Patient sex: M
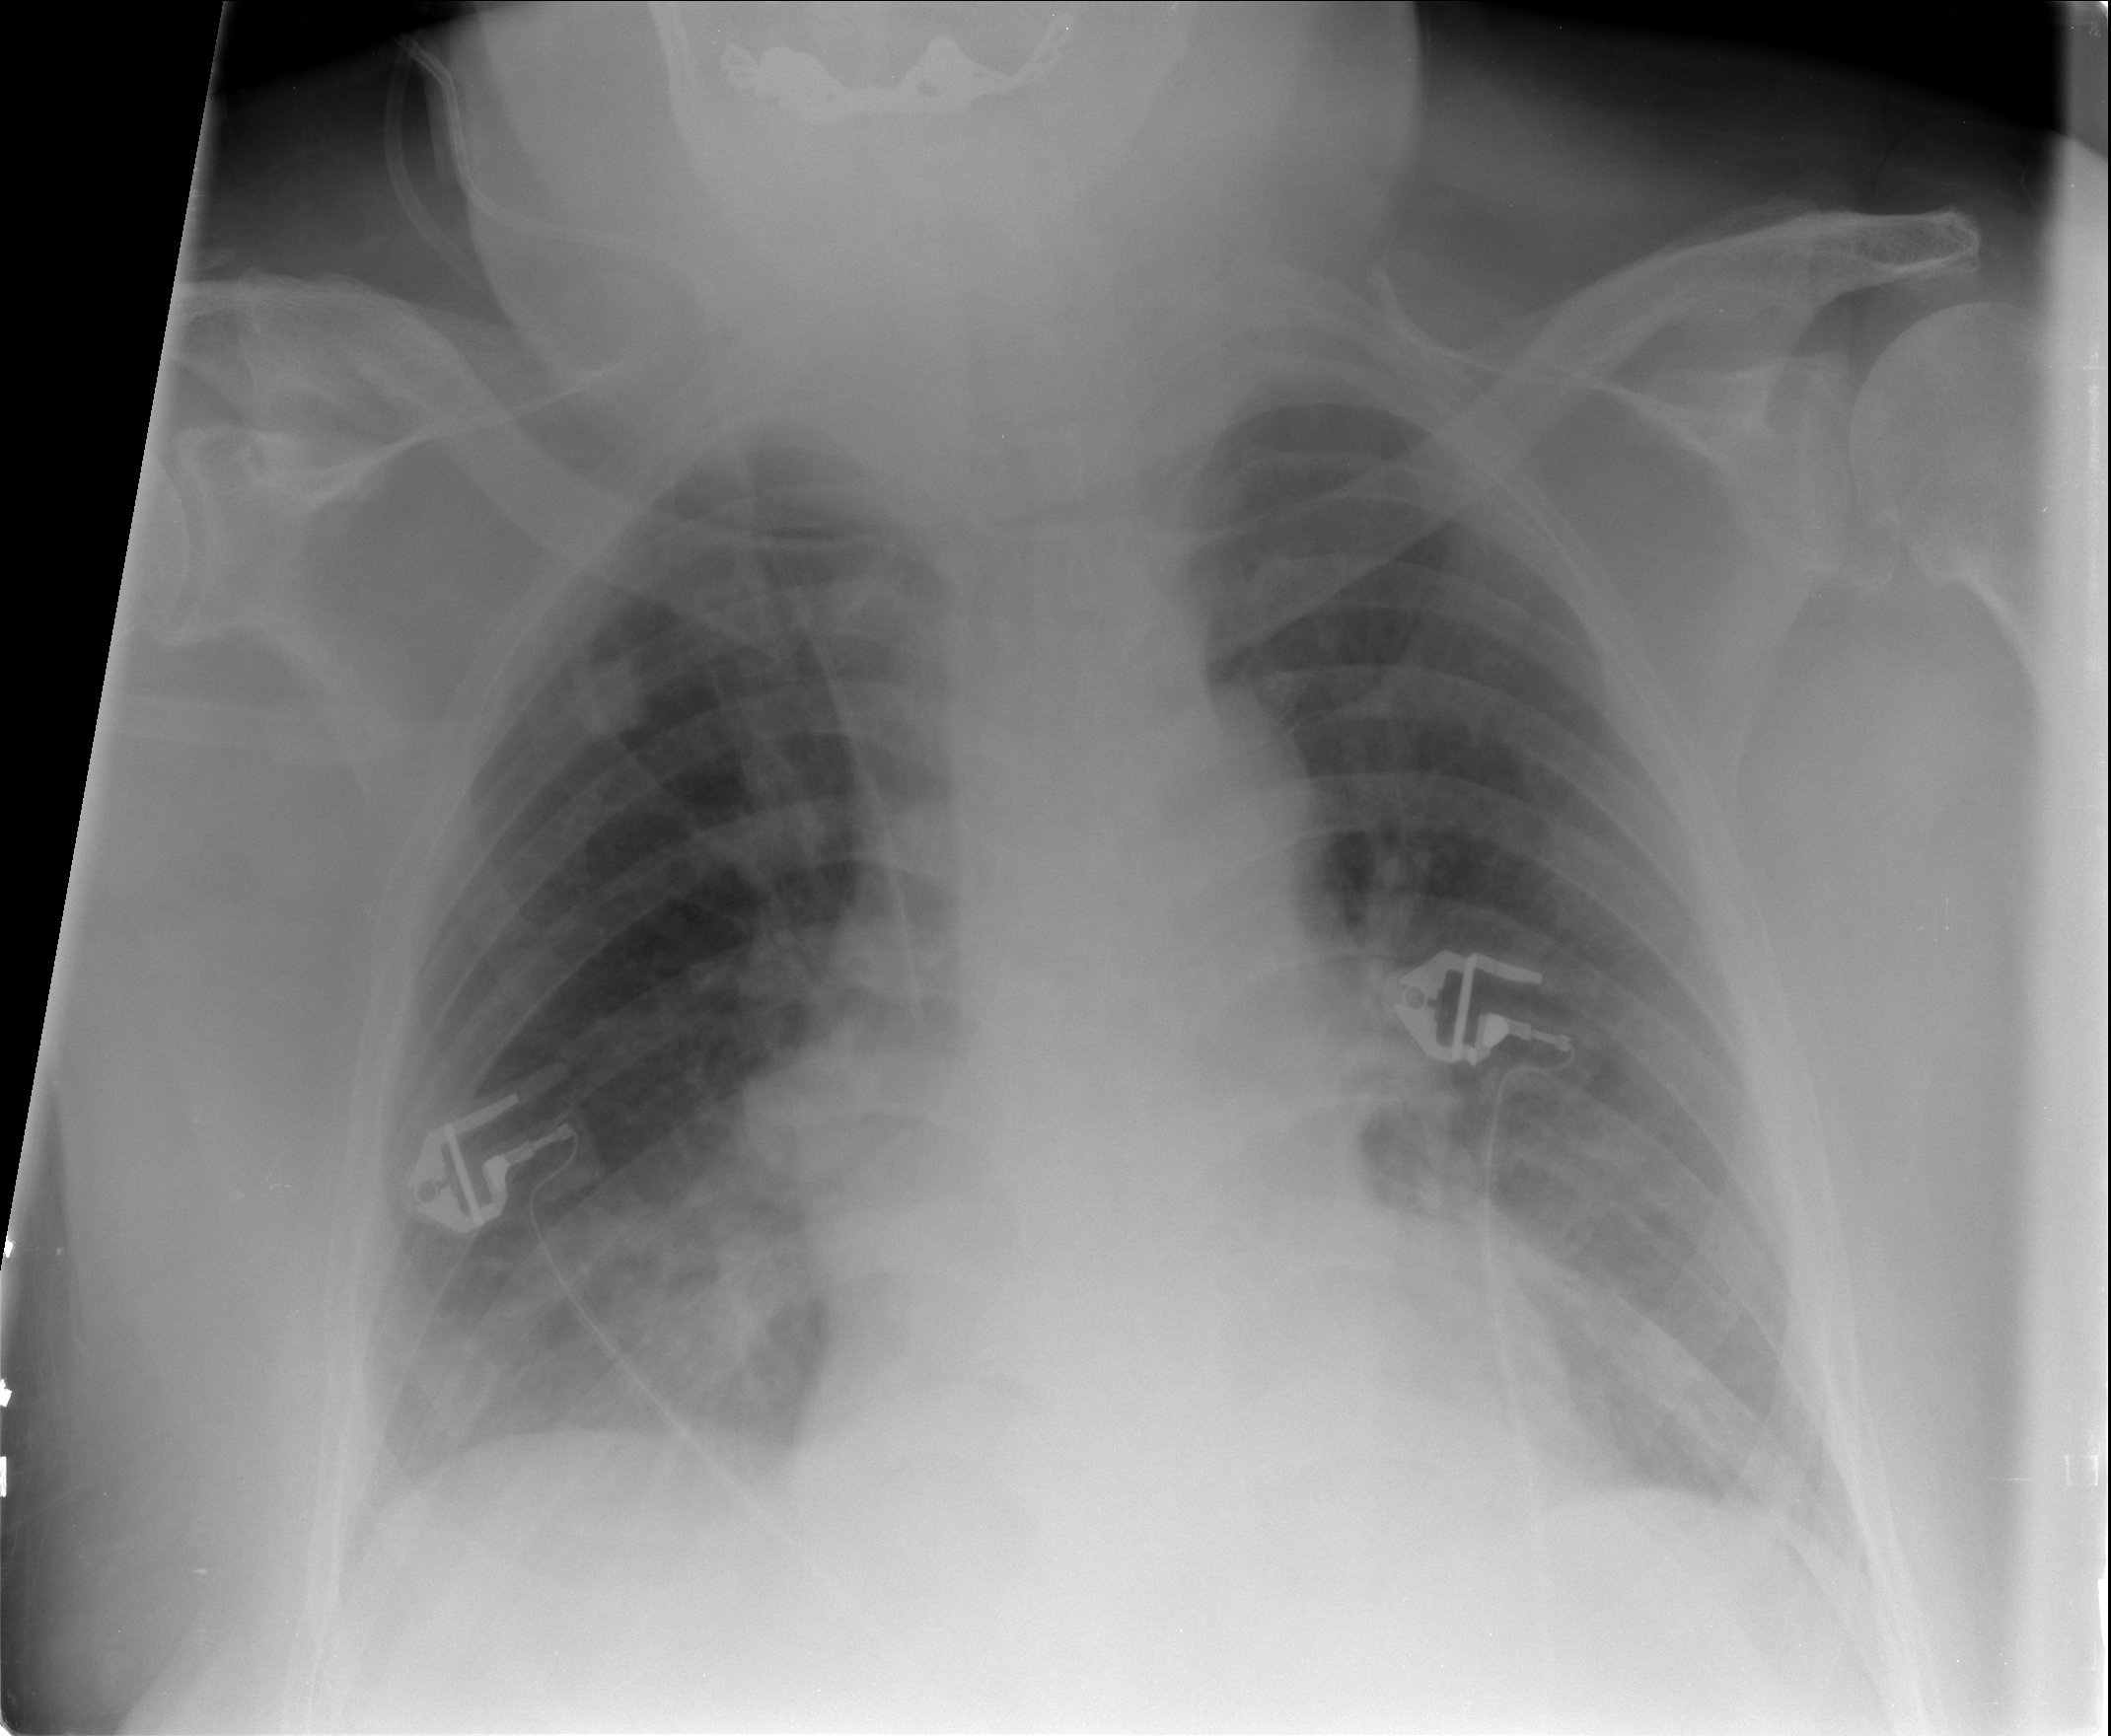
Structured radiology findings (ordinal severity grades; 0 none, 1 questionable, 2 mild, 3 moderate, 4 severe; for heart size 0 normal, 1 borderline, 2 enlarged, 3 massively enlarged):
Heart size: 0
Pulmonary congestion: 0
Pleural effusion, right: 0
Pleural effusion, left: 0
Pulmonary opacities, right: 0
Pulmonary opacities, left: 0
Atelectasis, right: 0
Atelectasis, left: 2